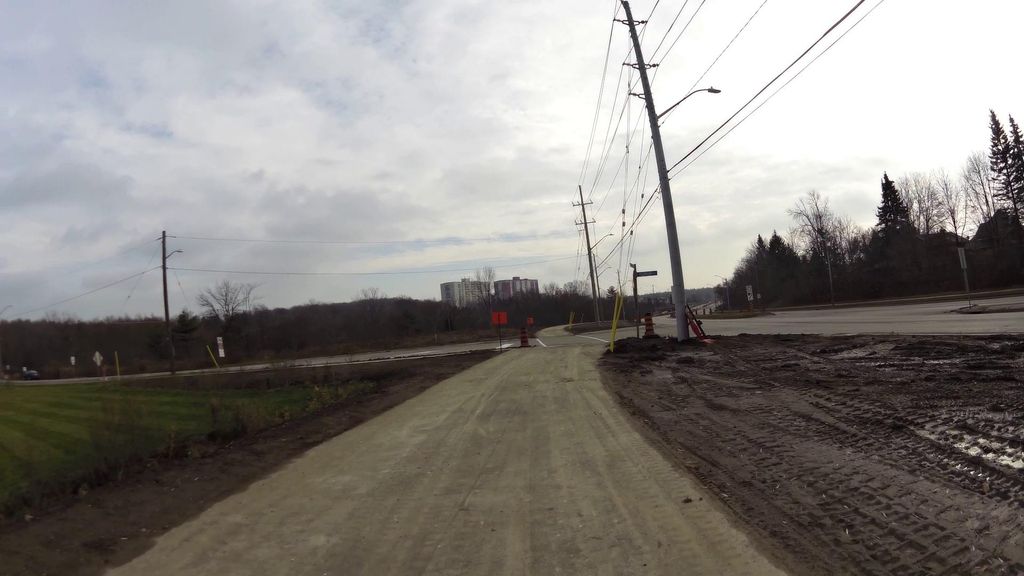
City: kitchener-waterloo